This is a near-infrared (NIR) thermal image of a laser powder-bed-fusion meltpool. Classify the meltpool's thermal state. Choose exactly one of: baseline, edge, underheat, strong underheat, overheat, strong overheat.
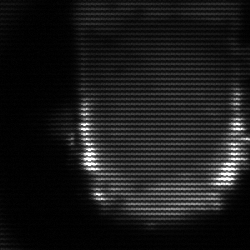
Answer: baseline